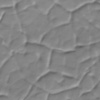
Atmospheric dust classification: not_dusty